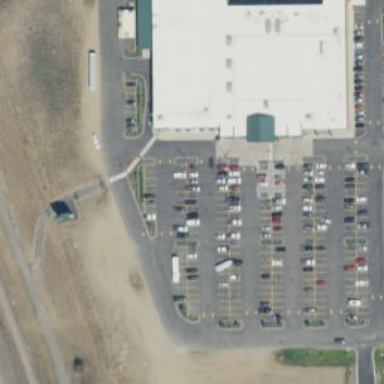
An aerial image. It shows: Retail area.